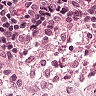
Metastatic tissue present: no